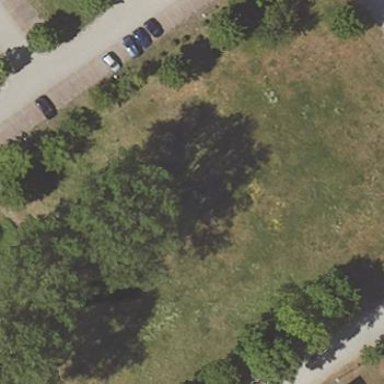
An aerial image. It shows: Village green area.